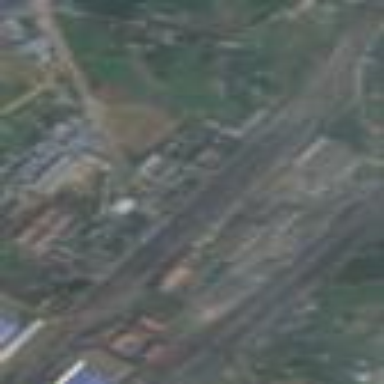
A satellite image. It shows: Railway area.